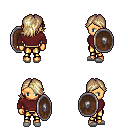
a pixel art fantasy rpg character, female body template, human, tanned skin, maroon long-sleeve shirt, gold greaves, white blonde swoop hairstyle, white slippers, shield, four views (front, back, left, right), 2x2 character sprite sheet, small pixel art, hard edges, no anti-aliasing